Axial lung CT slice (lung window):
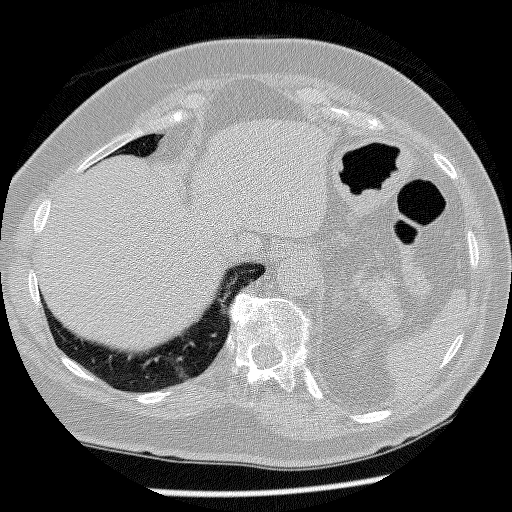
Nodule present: no